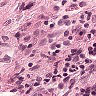
Metastatic tissue present: no